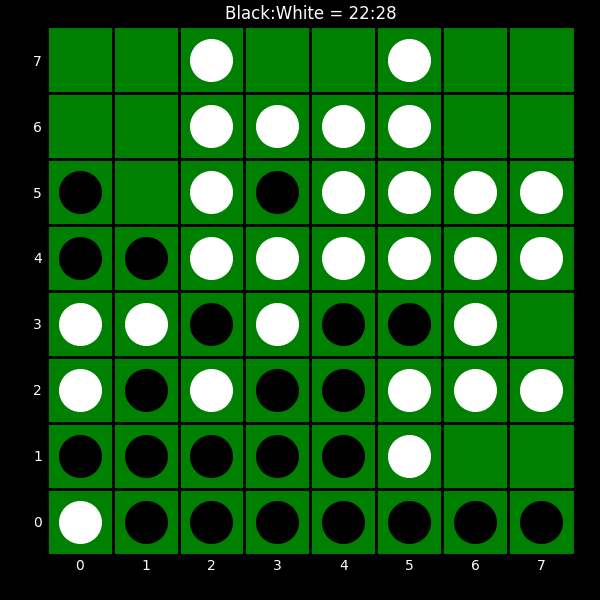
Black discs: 22
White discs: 28